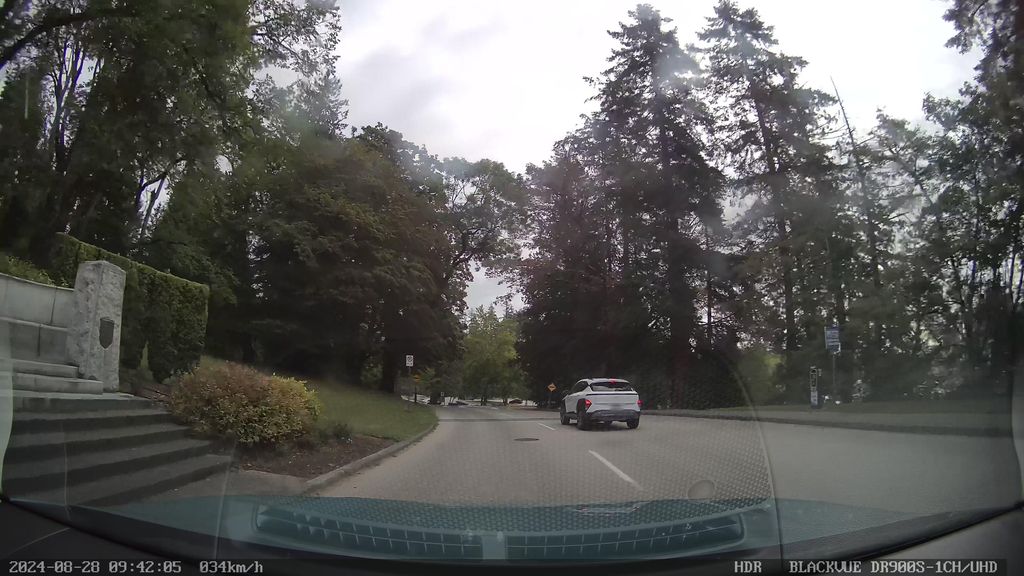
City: vancouver